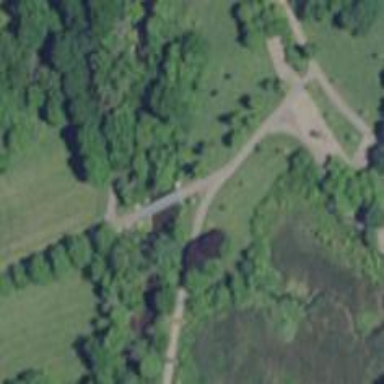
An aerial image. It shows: Footway bridge.